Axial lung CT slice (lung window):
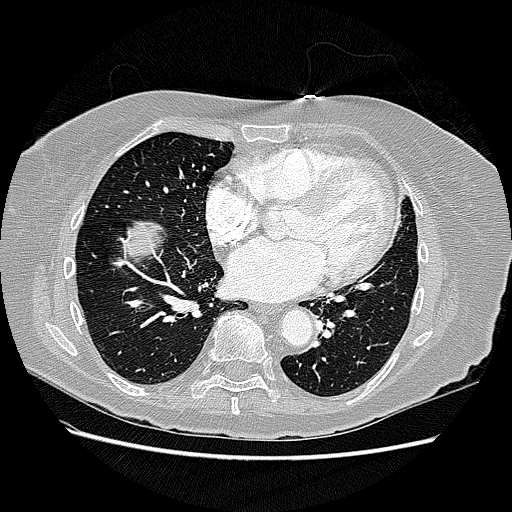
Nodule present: no